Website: macys
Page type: payment
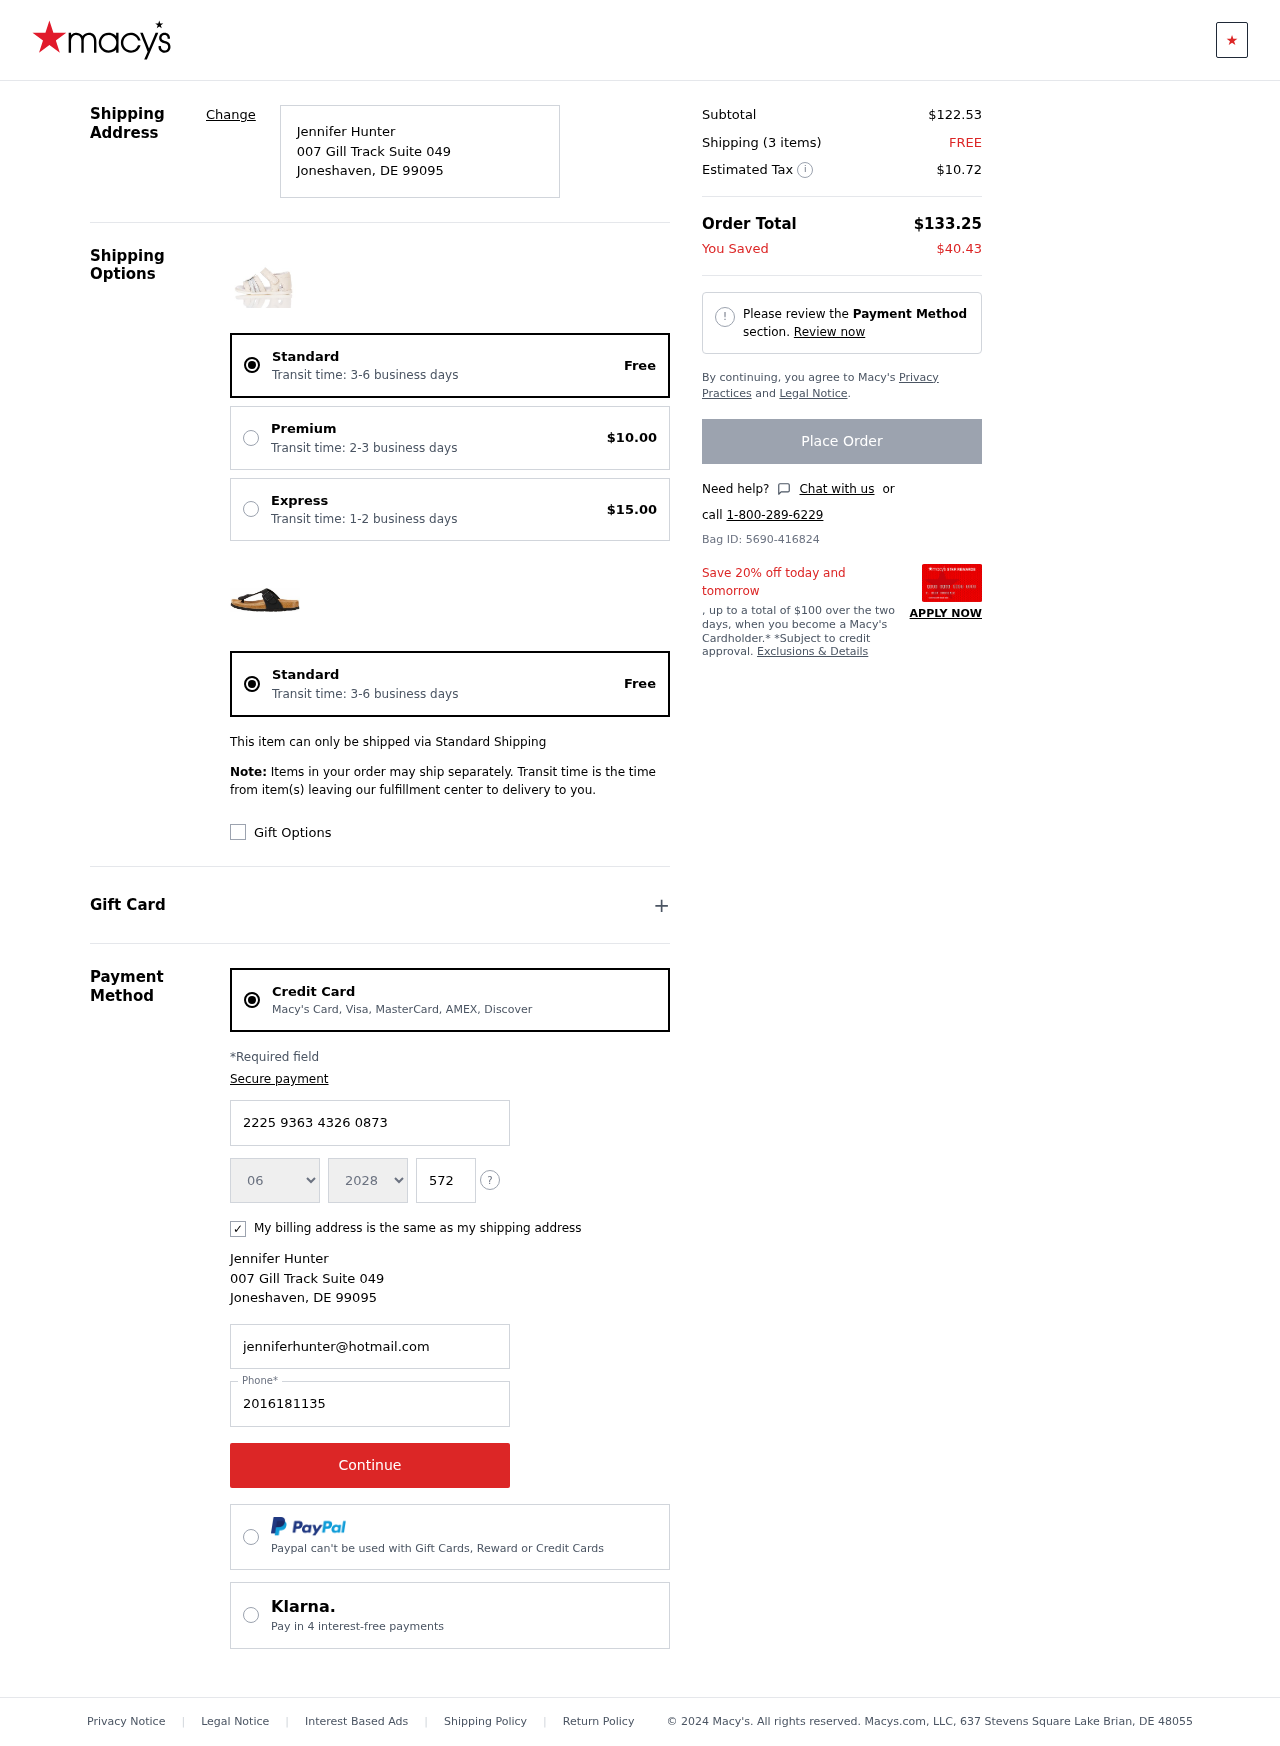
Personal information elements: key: PII_CARD_CVV
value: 572
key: PII_CARD_EXPIRY_MONTH
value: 06
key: PII_CARD_EXPIRY_YEAR
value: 28
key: PII_CARD_NUMBER
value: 2225 9363 4326 0873
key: PII_CITY
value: Joneshaven
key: PII_EMAIL
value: jenniferhunter@hotmail.com
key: PII_FULLNAME
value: Jennifer Hunter
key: PII_PHONE
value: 2016181135
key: PII_POSTCODE
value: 99095
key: PII_STATE_ABBR
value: DE
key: PII_STREET
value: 007 Gill Track Suite 049
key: PII_FULLNAME2
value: Jennifer Hunter
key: PII_CITY2
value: Joneshaven
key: PII_STATE_ABBR2
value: DE
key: PII_POSTCODE_FULL
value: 99095
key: PII_POSTCODE_NUMERIC
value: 99095
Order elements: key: ORDER_DELIVERY_DATE
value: Transit time: 3-6 business days
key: ORDER_SHIPPING_STANDARD
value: Free
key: ORDER_SHIPPING_PREMIUM
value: $10.00
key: ORDER_SHIPPING_EXPRESS
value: $15.00
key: ORDER_DELIVERY_DATE2
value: Transit time: 3-6 business days
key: ORDER_SHIPPING_STANDARD2
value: Free
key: ORDER_SUBTOTAL
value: $122.53
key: ORDER_NUM_ITEMS
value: Shipping (3 items)
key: ORDER_SHIPPING_COST
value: FREE
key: ORDER_TAX
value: $10.72
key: ORDER_TOTAL
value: $133.25
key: ORDER_SAVINGS
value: $40.43
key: ORDER_ID
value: Bag ID: 5690-416824